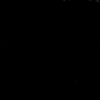
Label: not_dusty